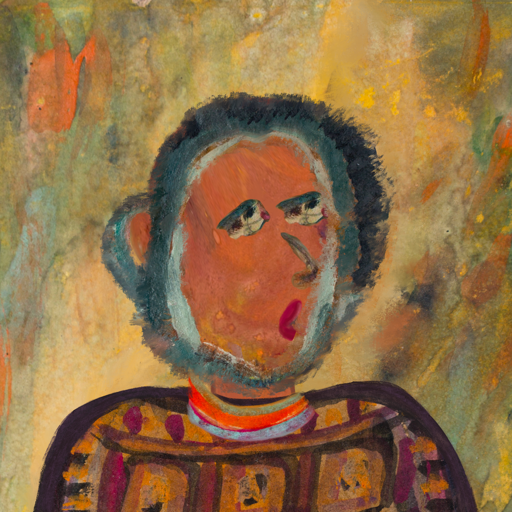
Background: Comrade, Head And Neck Side: Mother_And_Son_Son, Face Side: Pipe, Bust: Doll, Hair Side: Boggyland, Head Accessory: Blank, Second Necklace: Blank, Necklace: Sisters, Baby: Blank